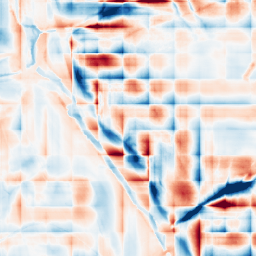
Category: wavelet
Decomposition family: wavelet_dwt
Decomposition parameters: wavelet: db2
level: 5
Upsampling method: quadratic
Upsampling parameters: scale: 2
Upsampling scale: 2